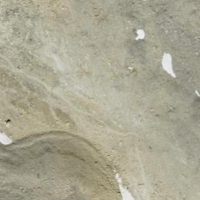
EUNIS habitat code: 48
Species observed at this site:
Aglais urticae
Aquila chrysaetos
Corvus corax